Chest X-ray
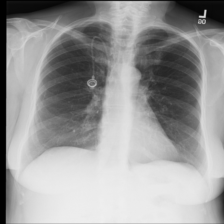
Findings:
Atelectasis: negative
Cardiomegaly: negative
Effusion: negative
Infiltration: negative
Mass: negative
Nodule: negative
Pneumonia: negative
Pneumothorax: negative
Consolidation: negative
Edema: negative
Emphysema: negative
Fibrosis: negative
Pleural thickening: negative
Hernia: negative